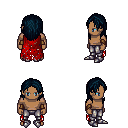
a pixel art fantasy rpg character, male body template, human, dark skin, red tattered cape, metal pants, raven long hairstyle, leather bracers, metal boots, four views (front, back, left, right), 2x2 character sprite sheet, small pixel art, hard edges, no anti-aliasing